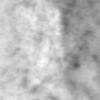
Label: no_change